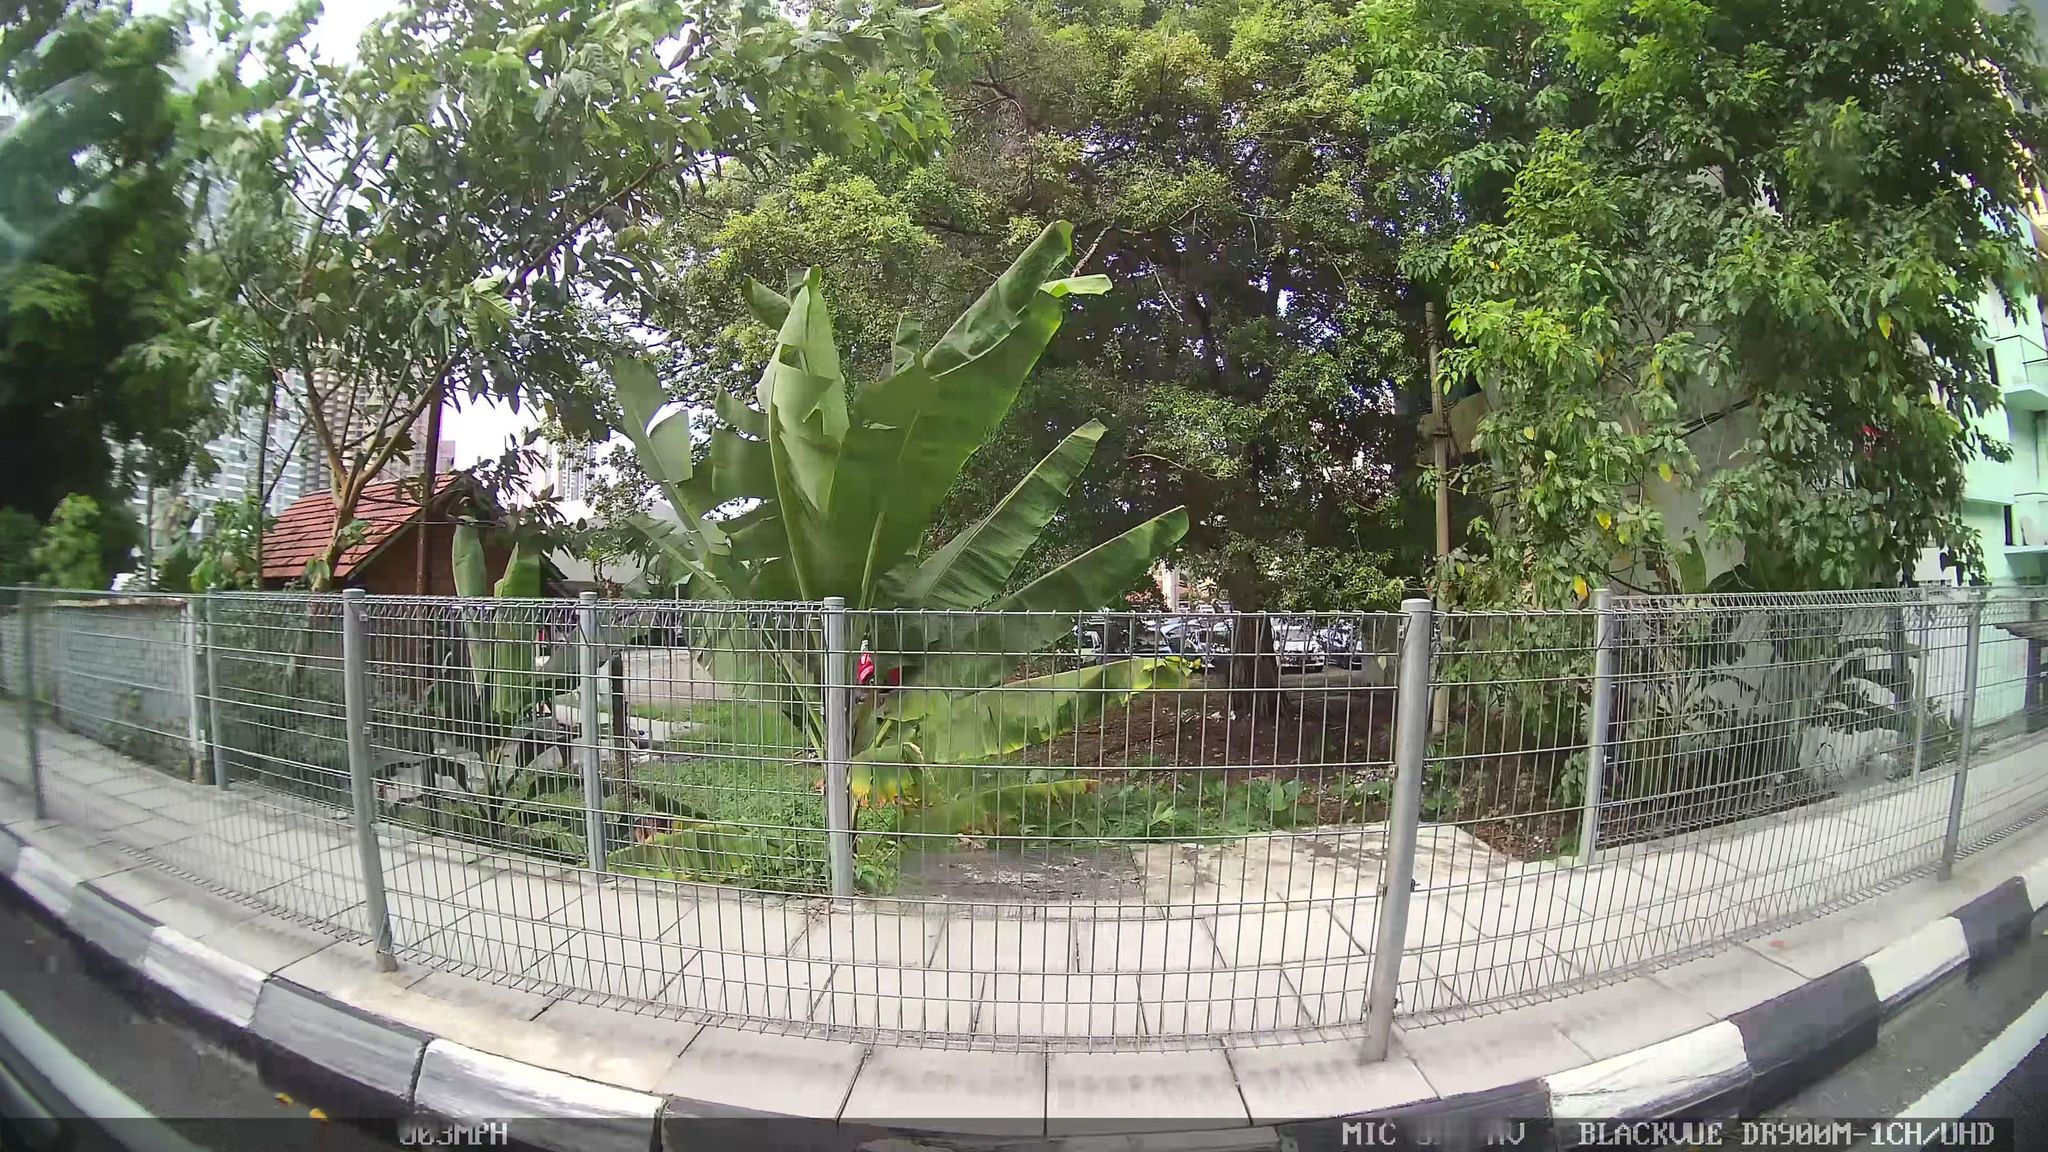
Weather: clear
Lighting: day
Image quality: good
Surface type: walking surface
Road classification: track, steps, footway
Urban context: urban centre
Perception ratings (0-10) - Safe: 1.63, Lively: 5.02, Beautiful: 6.72, Boring: 6.19, Depressing: 3.87, Wealthy: 3.87